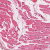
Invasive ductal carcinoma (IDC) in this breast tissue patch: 0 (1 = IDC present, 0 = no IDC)